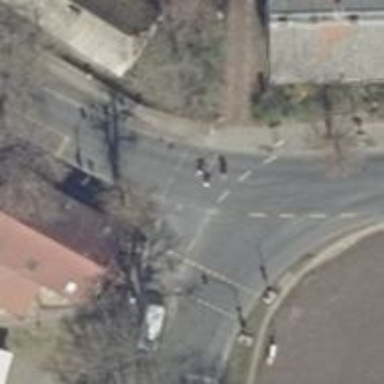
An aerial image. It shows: Unmarked crossing on the road.